Question: I am trying to enable Marquee zoom in PDF file programmatically in .Net/C# (Winforms)
There are many articles about how to display PDF using PDF viewer (and webform). My question is how to enable selecting tools (select tool, Marquee zoom and hand tool). Refer below picture for reference.
I am able to successfully load PDF in Winform using AxAcroPDFLib.AxAcroPDF

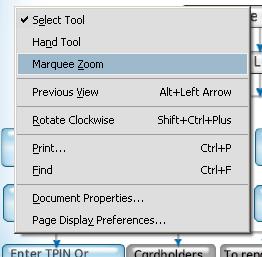
Answer: According to <URL>.